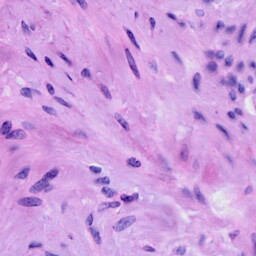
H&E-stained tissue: Cervix